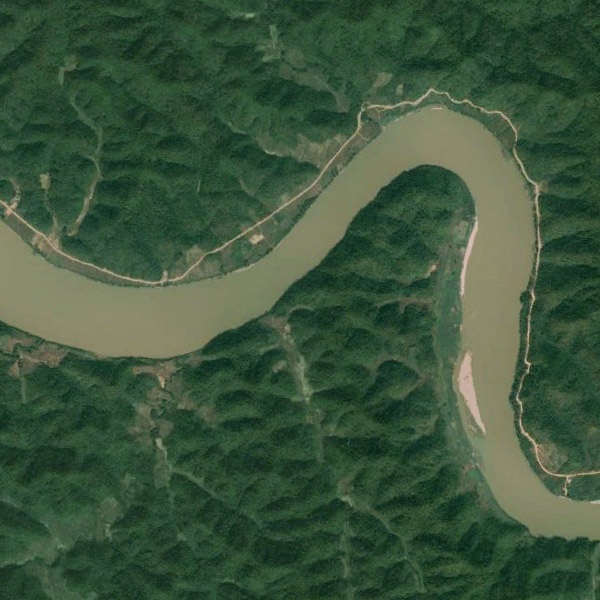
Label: River